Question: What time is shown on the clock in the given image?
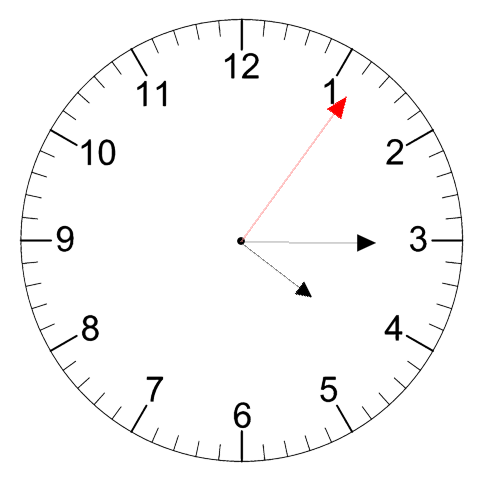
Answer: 04:15:06